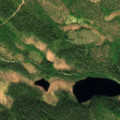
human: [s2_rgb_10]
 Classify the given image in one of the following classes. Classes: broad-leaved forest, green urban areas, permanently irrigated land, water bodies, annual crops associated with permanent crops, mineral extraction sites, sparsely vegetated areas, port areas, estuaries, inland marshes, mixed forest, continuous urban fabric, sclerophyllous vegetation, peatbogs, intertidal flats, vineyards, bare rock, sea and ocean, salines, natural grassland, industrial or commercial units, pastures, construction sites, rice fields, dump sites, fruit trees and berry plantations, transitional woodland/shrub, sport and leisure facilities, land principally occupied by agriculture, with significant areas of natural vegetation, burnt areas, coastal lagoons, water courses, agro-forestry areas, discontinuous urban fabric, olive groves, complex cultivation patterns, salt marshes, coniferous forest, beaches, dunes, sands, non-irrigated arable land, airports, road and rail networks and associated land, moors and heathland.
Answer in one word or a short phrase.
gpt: coniferous forest, mixed forest